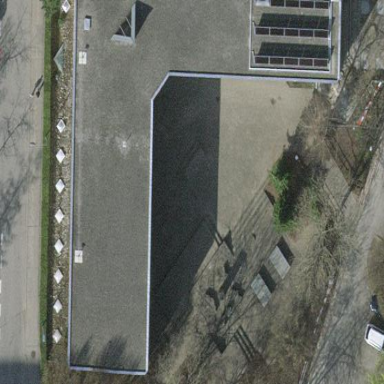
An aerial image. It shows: School building.